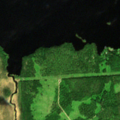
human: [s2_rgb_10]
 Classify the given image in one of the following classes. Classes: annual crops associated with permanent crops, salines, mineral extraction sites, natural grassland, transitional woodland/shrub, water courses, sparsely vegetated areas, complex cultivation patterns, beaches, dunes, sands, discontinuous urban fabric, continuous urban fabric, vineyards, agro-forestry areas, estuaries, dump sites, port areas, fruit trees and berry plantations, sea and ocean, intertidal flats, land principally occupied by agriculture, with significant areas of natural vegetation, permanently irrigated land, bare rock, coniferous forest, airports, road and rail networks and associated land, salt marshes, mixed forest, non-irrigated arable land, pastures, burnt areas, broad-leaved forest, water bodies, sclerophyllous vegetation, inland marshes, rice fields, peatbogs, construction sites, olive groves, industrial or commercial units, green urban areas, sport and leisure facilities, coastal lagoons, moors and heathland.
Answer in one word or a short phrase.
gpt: coniferous forest, transitional woodland/shrub, water bodies